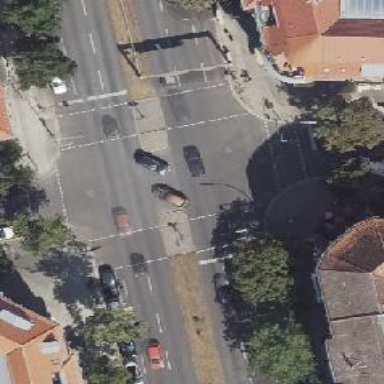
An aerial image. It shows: Secondary road with asphalt surface. There is parallel on-street parking on the right lane.